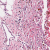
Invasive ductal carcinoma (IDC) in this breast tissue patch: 0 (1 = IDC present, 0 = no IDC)